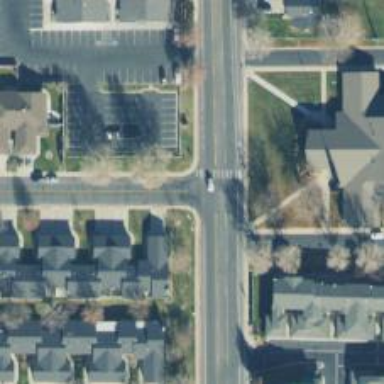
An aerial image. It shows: Unmarked crossing on the road.